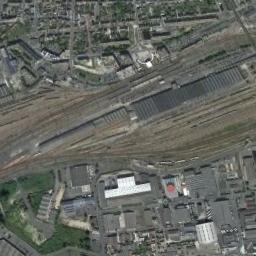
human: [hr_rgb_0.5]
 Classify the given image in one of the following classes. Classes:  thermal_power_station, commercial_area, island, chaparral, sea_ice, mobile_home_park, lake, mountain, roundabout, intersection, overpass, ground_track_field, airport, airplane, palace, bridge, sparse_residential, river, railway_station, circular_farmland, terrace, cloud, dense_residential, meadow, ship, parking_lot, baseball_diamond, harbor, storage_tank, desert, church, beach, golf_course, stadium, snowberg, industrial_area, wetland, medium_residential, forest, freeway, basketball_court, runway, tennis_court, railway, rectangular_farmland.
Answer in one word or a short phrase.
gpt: railway_station